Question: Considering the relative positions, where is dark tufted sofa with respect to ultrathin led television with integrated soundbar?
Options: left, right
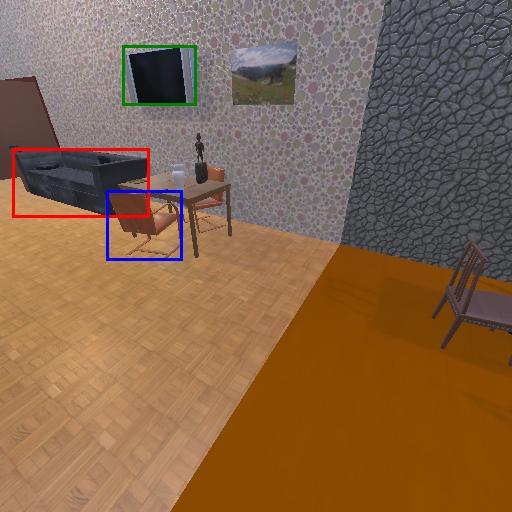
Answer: left